Question: I seem to have managed to have a commit with two duplicate parents using eGit (Eclipse's git client, powered by JGit).

The 2nd parent causes that green 'branch to nowhere' that we can't get rid of.
I've been googling ways to perform some surgery on the commit to remove the extra parent,
but to no avail.
Running cat-file I get:
'''
$ git cat-file -p 26dc6a5b44373f766d81513ab84c5eecaf876736
tree 527df208ee66f52bc414948b1de0fa6607cfb81c
parent bc9d55d0451b325b4ad5a758be8b30c1418b3af9
parent bc9d55d0451b325b4ad5a758be8b30c1418b3af9
author Roy Truelove <roy.truelove@xxxx.com> <PHONE>
committer Roy Truelove <roy.truelove@xxxx.com> <PHONE>
'''
I'm sharing this repo and this problem has already been pushed, which I'm sure will contribute to the complexity of the solution..
Thanks git hackers,
Roy
PS - I do have command line access to this repository (cygwin) if I need to perform a function not available through eGit
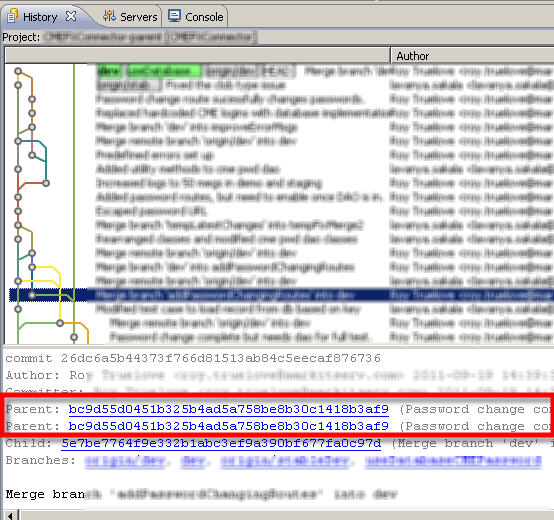
Answer: You can use 'git filter-branch' to rewrite the history; the duplicate parent will automatically be corrected.